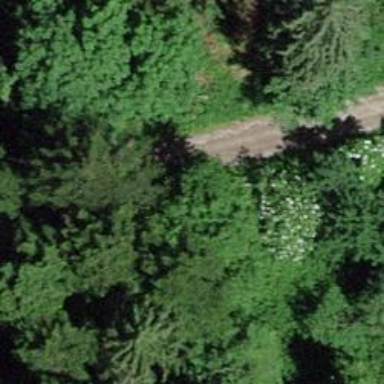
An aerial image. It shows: Unpaved track with grade 3 track type.